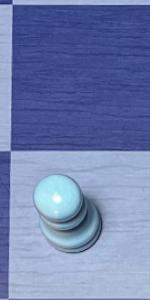
Label: Pawn_White